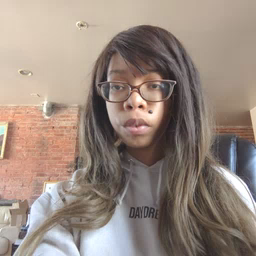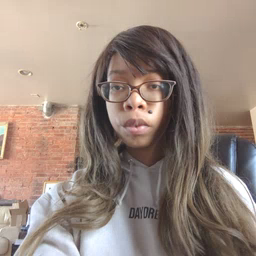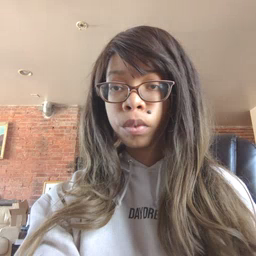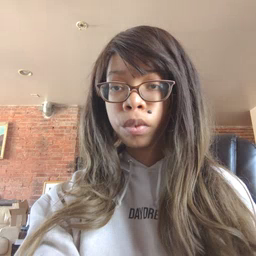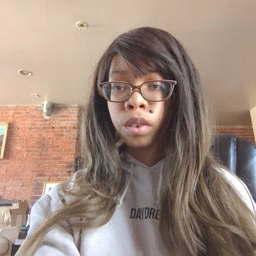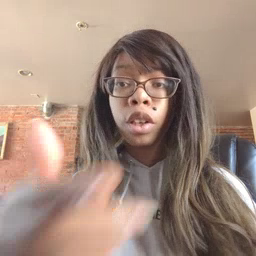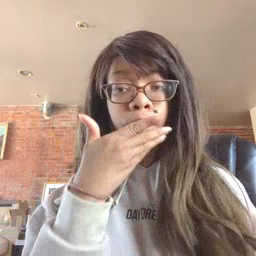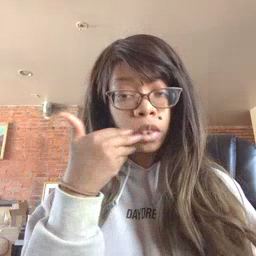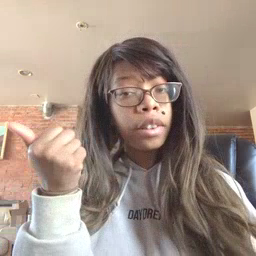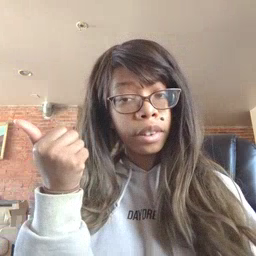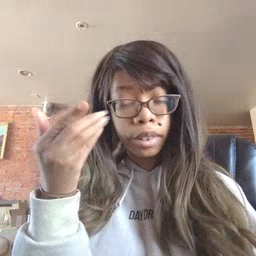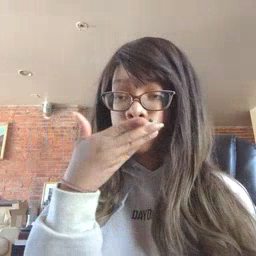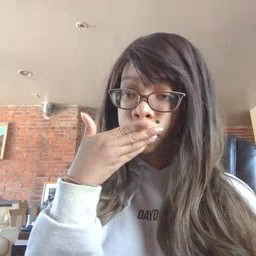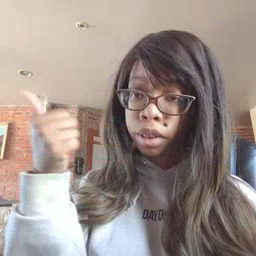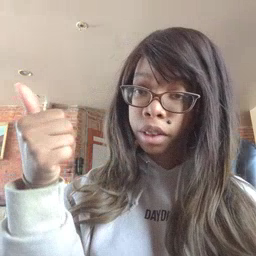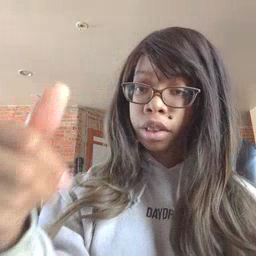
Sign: better